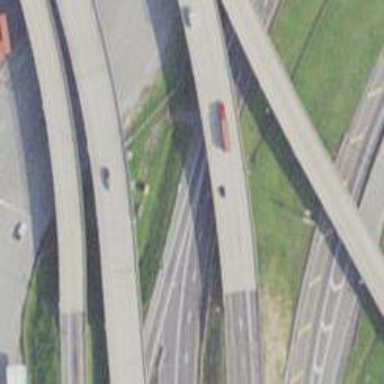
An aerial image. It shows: Asphalt motorway link.